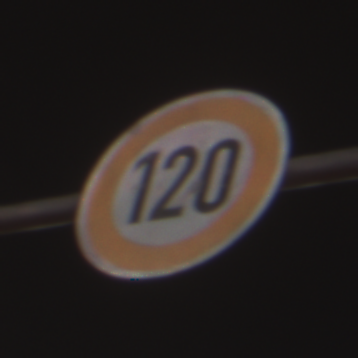
Verkehrszeichen: Geschwindigkeit120
Umgebung: Outdoor, Urban
Tageszeit: Night
Wetter: PartlyCloudy
Licht: Artificial
Jahreszeit: NotSpecified
Kontrast: HighContrast